Field crop: maize
Growth stage: 2
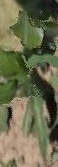
Species: maize